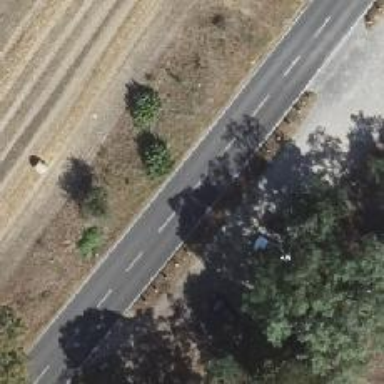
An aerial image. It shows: Secondary road with asphalt surface.